Question: I want to add in an iOS App a list with 3 columns, but I also want that each field could be editable on the fly by clicking directly on it and when I press return it saves the field.
Currently I am using Xcode 4.6.1 and storyboard.
Here is the idea:

Because I am a beginner, I am asking you if there is a way to do that by using the UITableViewCell, UITextField and UITextView or there is something else to create this list faster.
Can you provide me some links with tutorials or similar, please?
Another question is: because each field (Label1,1; Label1,2; L1,3) will refer to the same object (eg.: cable; [size]1 meter; [diameter]1 cm), is it better to put each row in a NSMutuableArray or put everything in a SQLLite Database?
Hope in some hints.
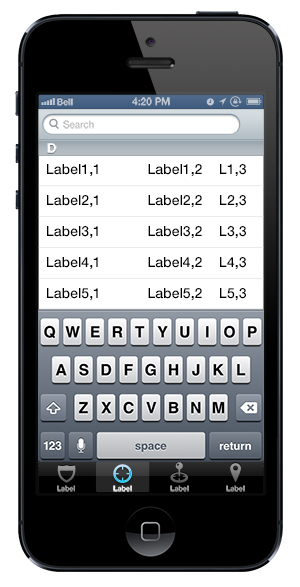
Answer: You can create custom cell. I answered how to do it <URL>
And add gesture recognizers for each object on the cell.
Change values and reload data.